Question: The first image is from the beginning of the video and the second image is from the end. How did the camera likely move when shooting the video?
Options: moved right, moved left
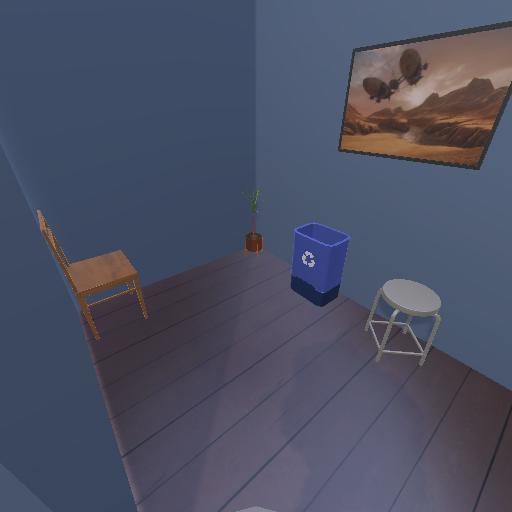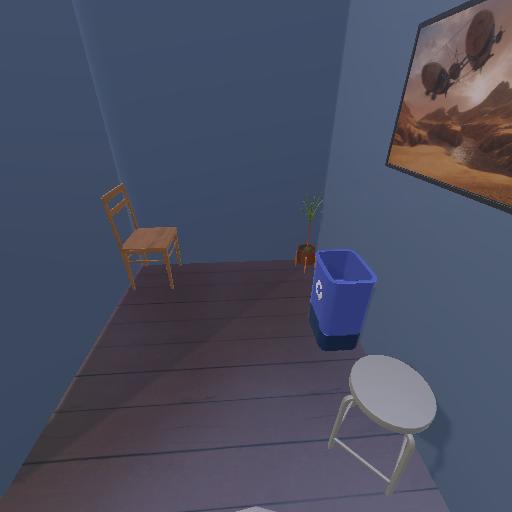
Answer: moved right